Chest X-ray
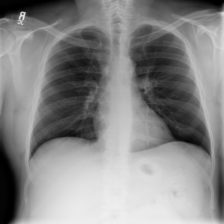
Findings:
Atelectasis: negative
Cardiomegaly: negative
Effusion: negative
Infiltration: negative
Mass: negative
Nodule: negative
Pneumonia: negative
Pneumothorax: negative
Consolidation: negative
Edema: negative
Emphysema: negative
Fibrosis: negative
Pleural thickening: negative
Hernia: negative